Field crop: tomato
Growth stage: 1
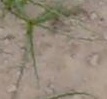
Species: cyperus